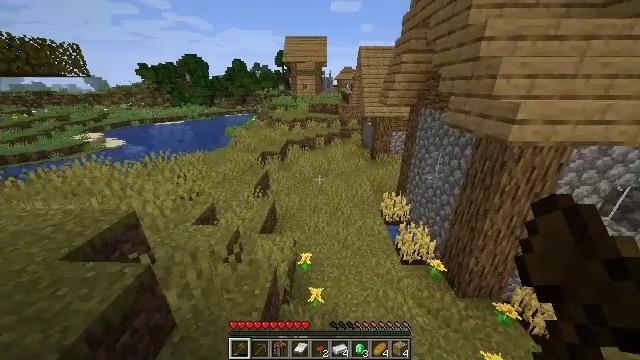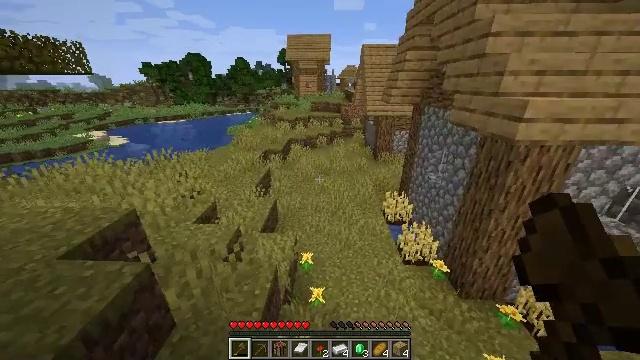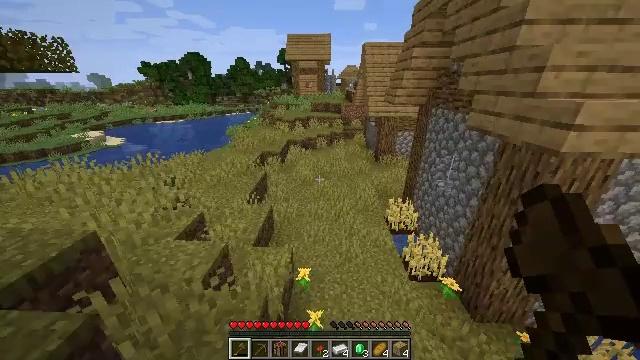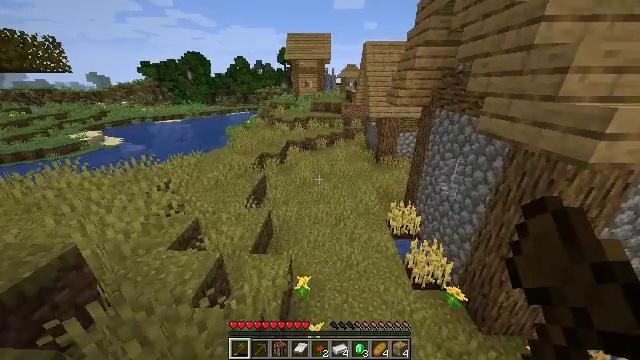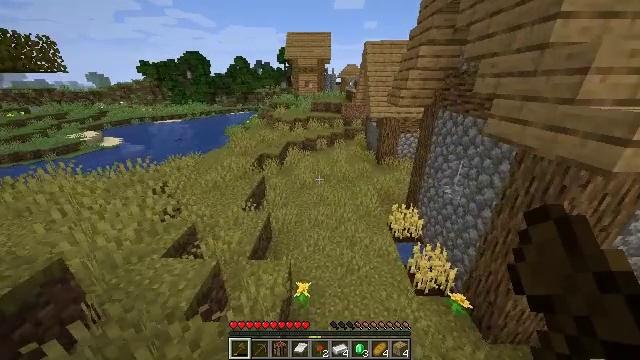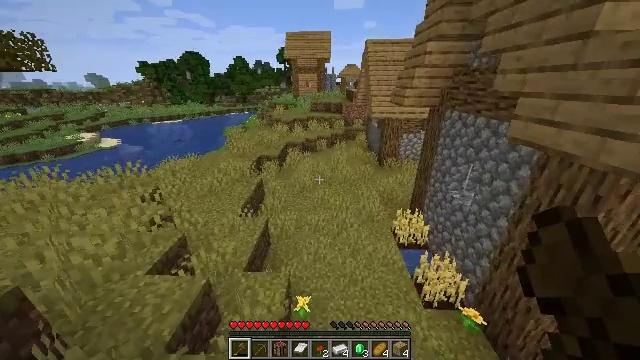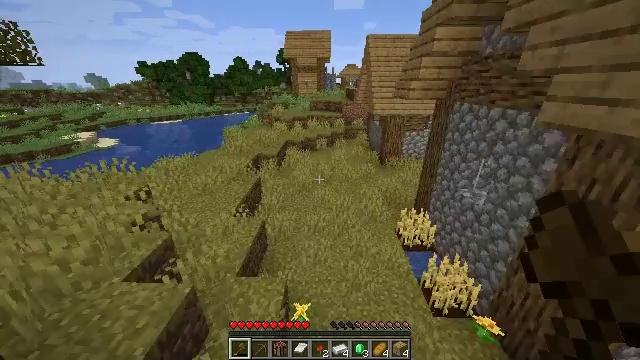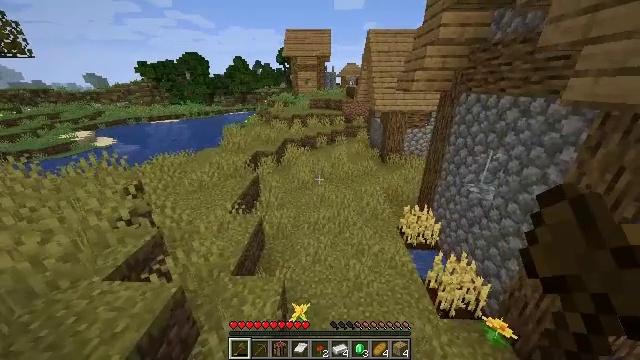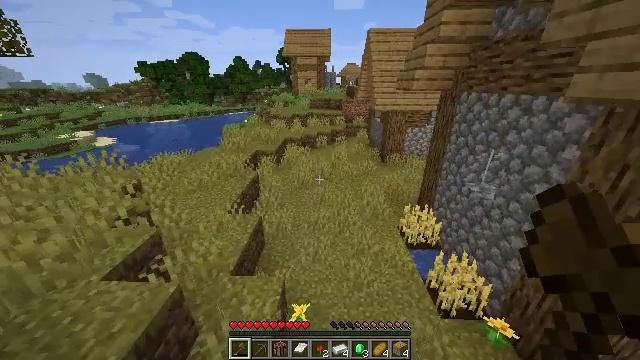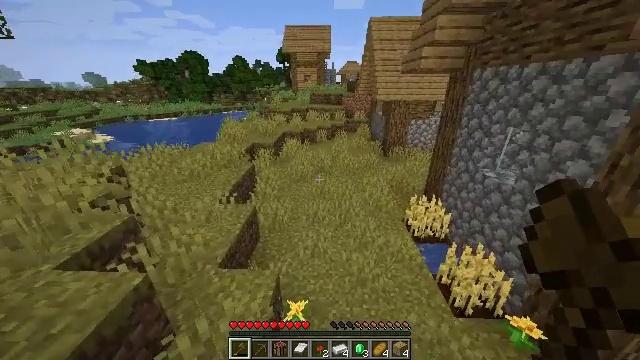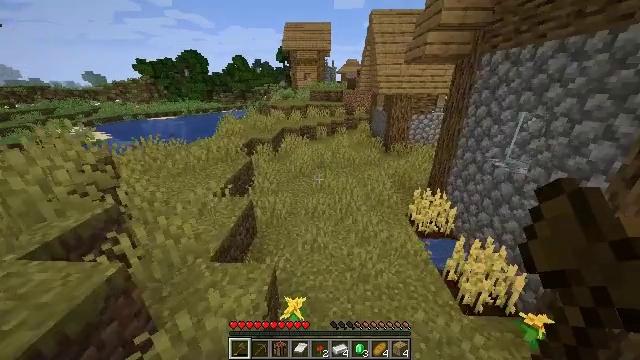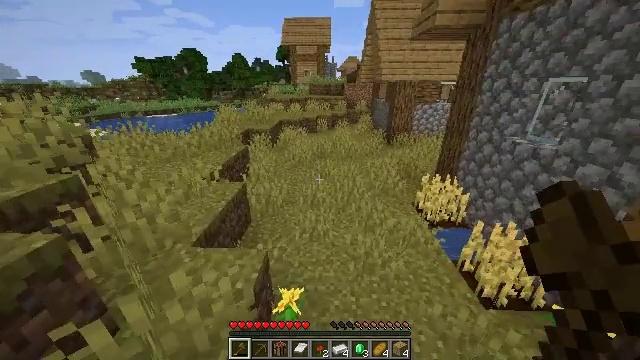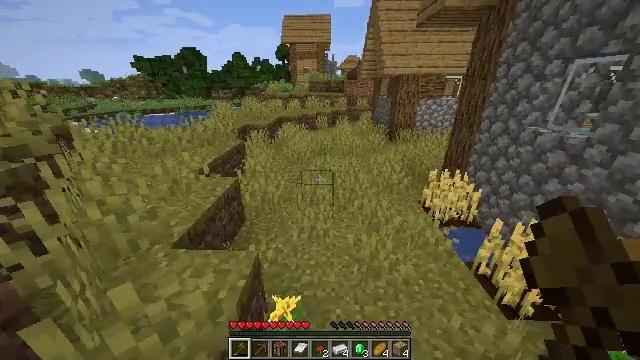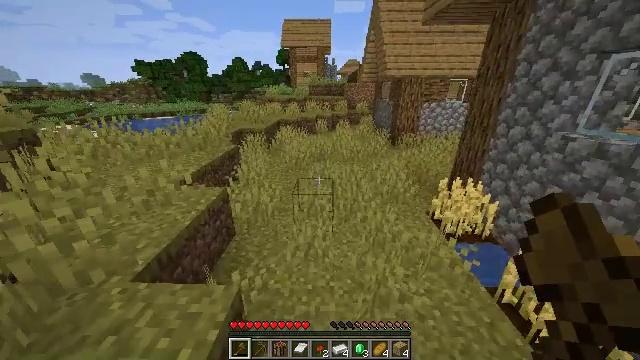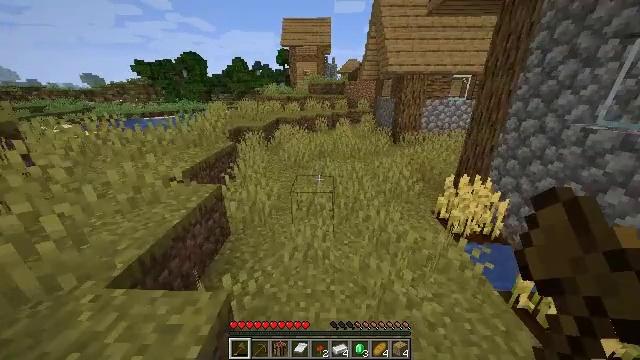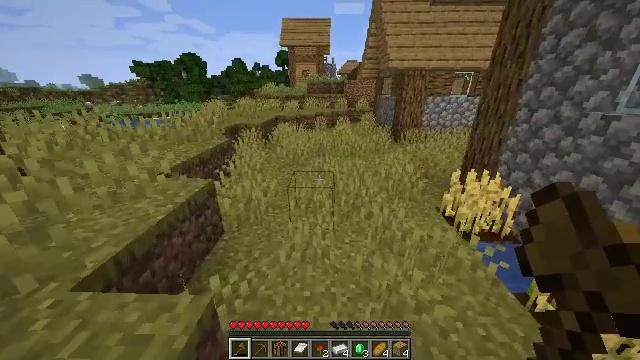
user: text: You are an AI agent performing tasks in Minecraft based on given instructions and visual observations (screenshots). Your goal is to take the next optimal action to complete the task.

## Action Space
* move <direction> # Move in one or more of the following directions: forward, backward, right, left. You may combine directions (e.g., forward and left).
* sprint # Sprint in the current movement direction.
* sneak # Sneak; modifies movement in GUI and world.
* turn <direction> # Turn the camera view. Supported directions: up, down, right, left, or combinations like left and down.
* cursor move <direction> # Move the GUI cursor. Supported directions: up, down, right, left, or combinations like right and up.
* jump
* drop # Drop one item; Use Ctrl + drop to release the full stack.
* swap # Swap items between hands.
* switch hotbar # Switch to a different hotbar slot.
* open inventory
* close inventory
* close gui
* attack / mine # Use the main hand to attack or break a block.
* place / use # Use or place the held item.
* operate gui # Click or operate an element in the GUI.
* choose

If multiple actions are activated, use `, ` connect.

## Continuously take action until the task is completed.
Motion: motion action
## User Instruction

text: Bake some bread with wheat.
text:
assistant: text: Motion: move forward, sprint
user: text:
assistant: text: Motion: move forward, sprint
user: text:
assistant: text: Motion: move forward, sprint
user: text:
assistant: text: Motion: move forward, sprint
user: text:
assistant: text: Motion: move forward, sprint
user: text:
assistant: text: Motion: move forward, sprint
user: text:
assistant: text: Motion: move forward, sprint
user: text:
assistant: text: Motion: move forward, sprint
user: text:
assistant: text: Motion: move forward, sprint
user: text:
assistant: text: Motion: move forward, sprint
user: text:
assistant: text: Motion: move forward, sprint
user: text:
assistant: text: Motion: move forward, sprint
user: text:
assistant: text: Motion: move forward, sprint
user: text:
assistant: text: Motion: move forward, sprint
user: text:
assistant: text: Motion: move forward, sprint
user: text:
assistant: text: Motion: move forward, sprint, turn right and up
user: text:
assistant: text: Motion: move forward, sprint, turn right and up
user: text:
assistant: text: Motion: move forward, sprint, turn right and up
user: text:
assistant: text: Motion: move forward, sprint, turn right
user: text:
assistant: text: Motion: move forward, sprint, turn right
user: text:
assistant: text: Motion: move forward, sprint, turn right and up
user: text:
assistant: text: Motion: move forward, sprint, turn right
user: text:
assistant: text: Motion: move forward, sprint
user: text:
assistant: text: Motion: move forward, sprint
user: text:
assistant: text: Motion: move forward, sprint
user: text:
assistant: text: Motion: move forward, sprint
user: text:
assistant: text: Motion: move forward, sprint
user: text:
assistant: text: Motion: move forward, sprint
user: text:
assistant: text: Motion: move forward, sprint
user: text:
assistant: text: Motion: move forward, sprint